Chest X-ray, PA view. Patient: 65 years old, sex M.
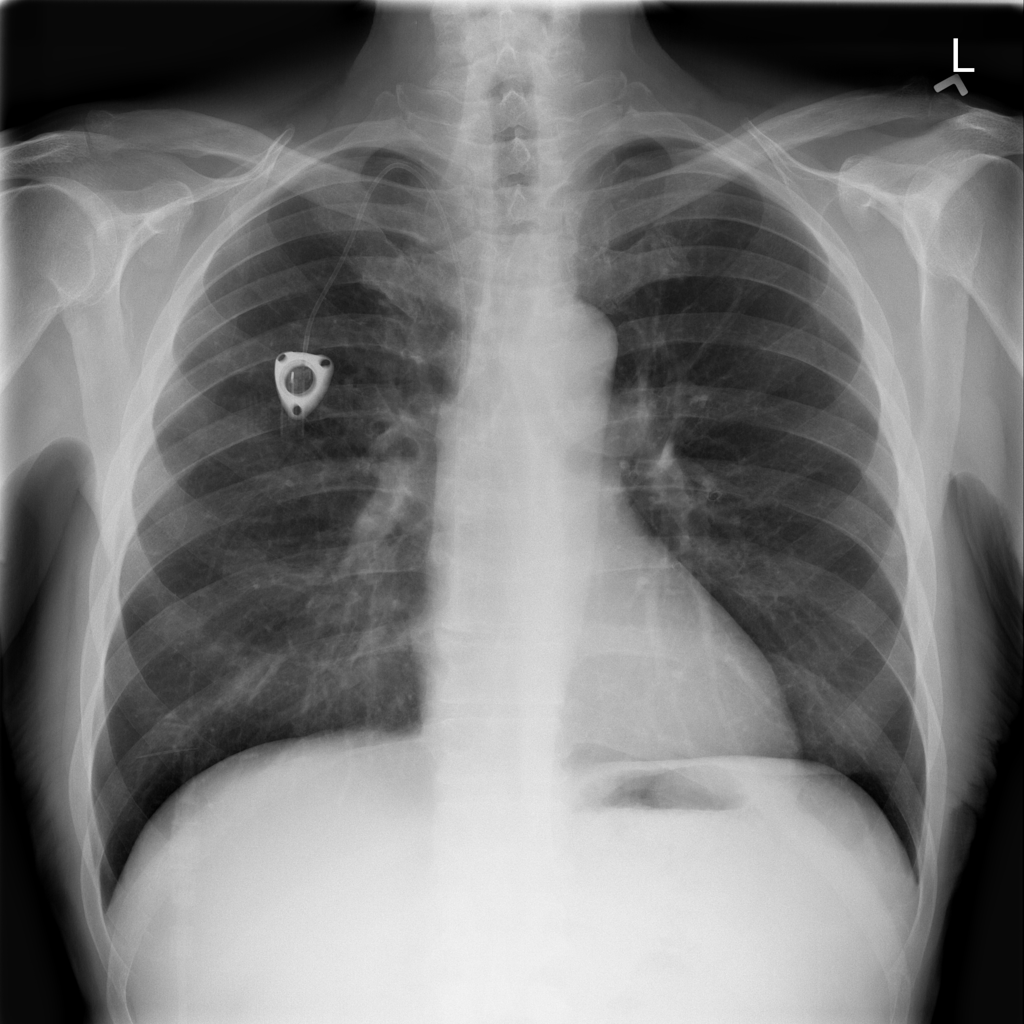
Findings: No Finding